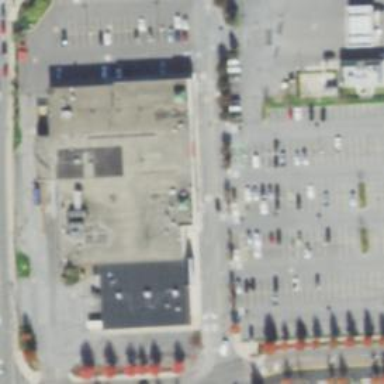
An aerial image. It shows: Supermarket.